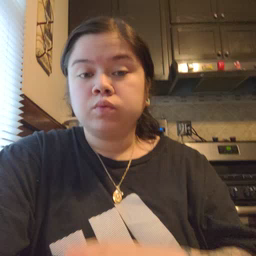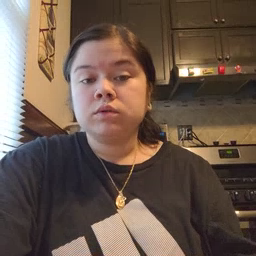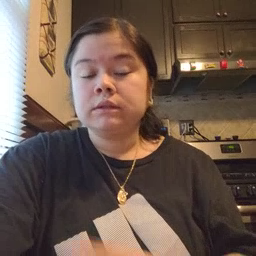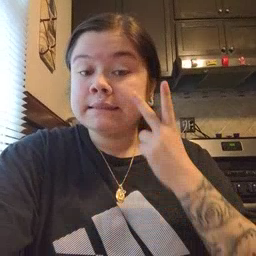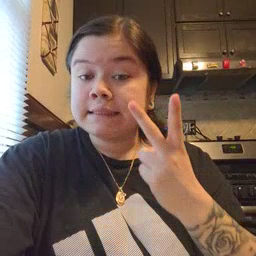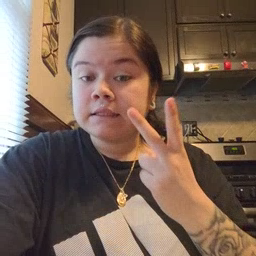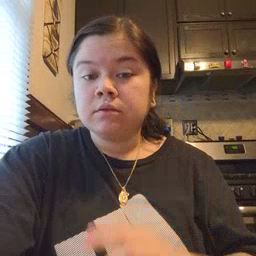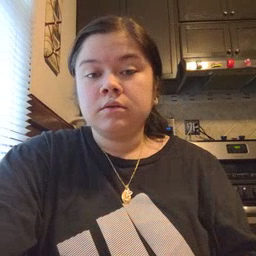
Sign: see